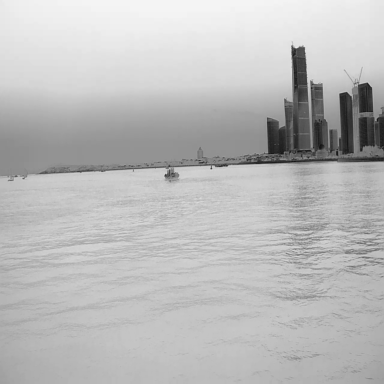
There is a container_ship in the infrared image.